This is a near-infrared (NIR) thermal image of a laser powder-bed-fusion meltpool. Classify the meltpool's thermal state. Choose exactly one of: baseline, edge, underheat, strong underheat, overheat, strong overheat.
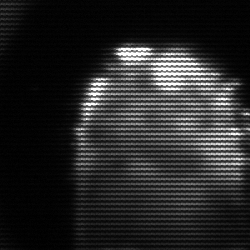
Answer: baseline